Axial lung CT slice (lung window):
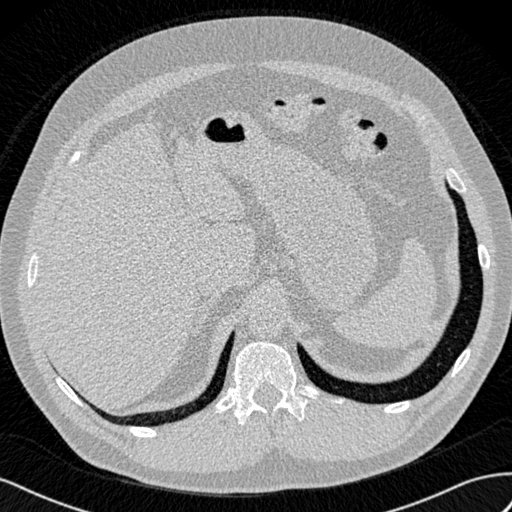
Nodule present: no